Platform: macOS
Application: Chrome
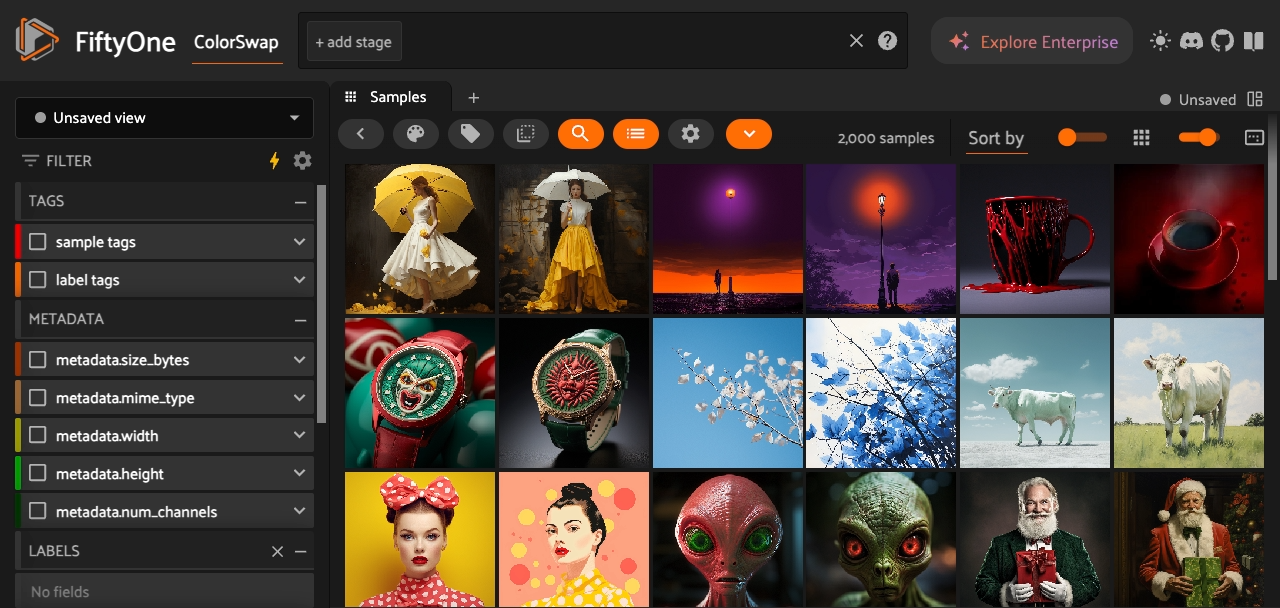
task_description: Locate the view bar
action_type: hover
element_info: Menu Item
steps_since_start: 1